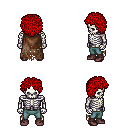
a pixel art fantasy rpg character, male body template, skeleton, brown tattered cape, teal pants, red curly afro hairstyle, maroon shoes, four views (front, back, left, right), 2x2 character sprite sheet, small pixel art, hard edges, no anti-aliasing